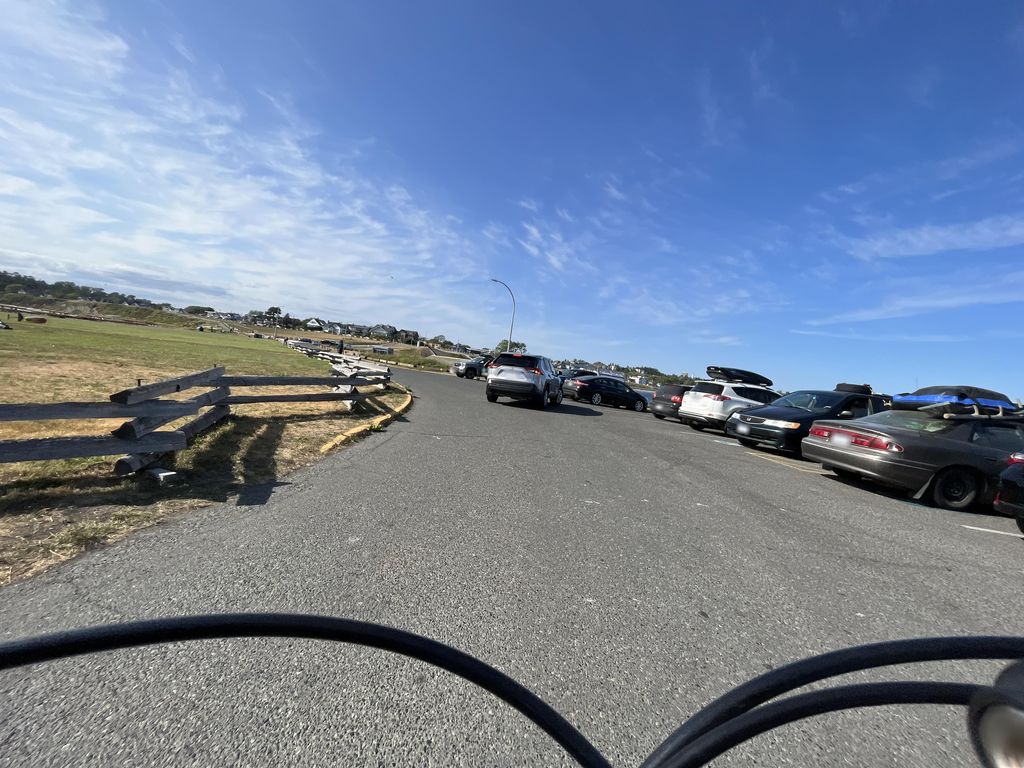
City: victoria